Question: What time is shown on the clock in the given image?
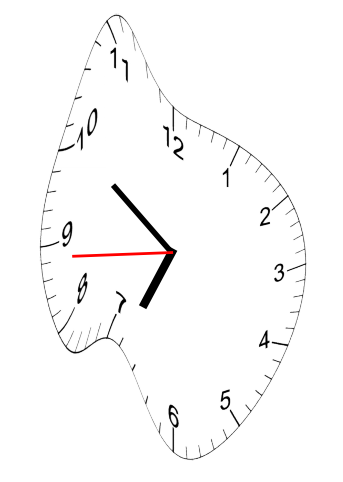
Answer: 06:50:44